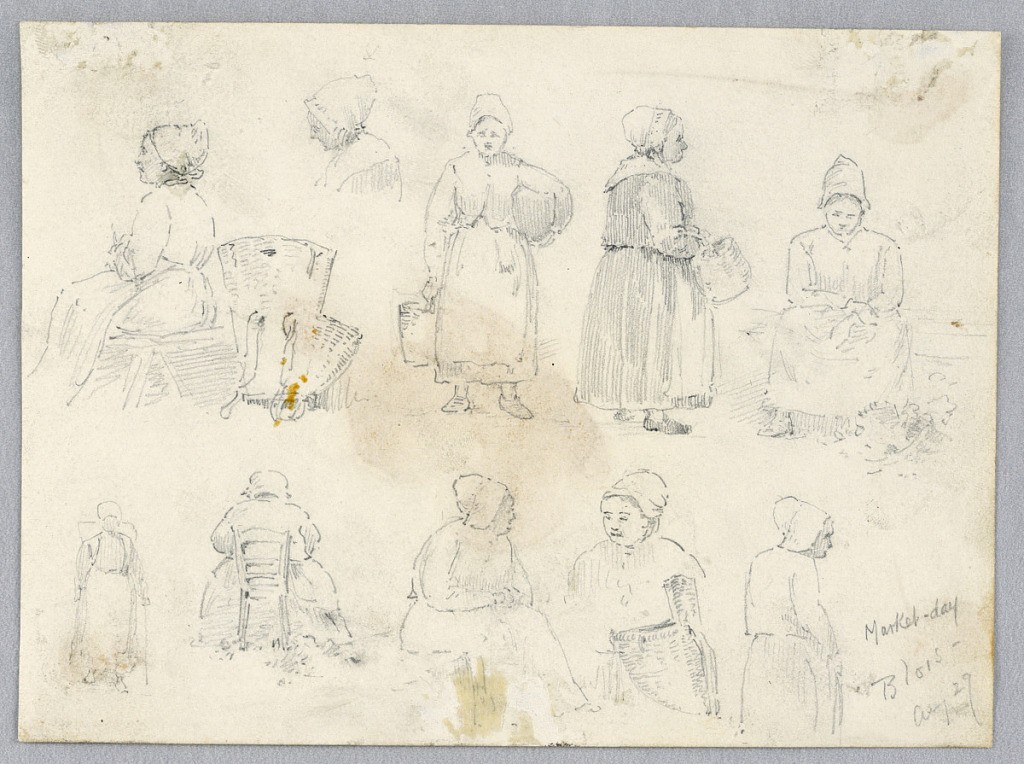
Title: Market Day
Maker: Arnold William Brunner, American, 1857–1925
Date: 1883
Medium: Graphite on paper
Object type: Drawing
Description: Ten sketches of women at market. Figure is seen sitting, standing, and holding basket, most are full body sketches, one profile bust of figure.